五年级 · 立体几何学
李老师在商场买了一个礼品盒, 礼品盒是一个长 $4 \mathrm{dm}$ 、宽 $2.5 \mathrm{dm}$ 、高 $3 \mathrm{~cm}$ 的长方体。售货员为他用彩带把礼品盒扎起来，打结处彩带长 $2 \mathrm{dm}$, 彩带的长度是多少?

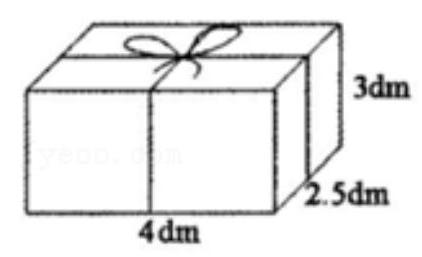
答案: 解 $4 \times 2+3 \times 4+2.5 \times 2+2$

$$
=8+12+5+2
$$

$=20+5+2$

$=25+2$

$=27$ （分米）

答: 彩带的长度是 27 分米。